Question: I created an context menu item overlay with
'''
<menupopup id="contentAreaContextMenu" onpopupshowing="XULSchoolChrome.BrowserOverlay.test(event)">
<menuitem id="thumbnail-show-etes"
label="My Label"
class="menuitem-iconic"
image="chrome://xulschoolhello/skin/favicon.png"
oncommand="XULSchoolChrome.BrowserOverlay.injectScript('tap_browser.js');"/>
</menupopup>
'''
And the function test(event) is
'''
test: function(aEvent) {
var localName = aEvent.target.triggerNode.localName;
this.clickOnImage = (localName == "img") ? true : false;
console.log(localName, ' click on image ', this.clickOnImage);
}
'''
I don't understand why calling this function will show every menu item?

I figure out the solution was to change from "onpopupshowing" to "onpopupshown"
'''
<menupopup id="contentAreaContextMenu" onpopupshown="XULSchoolChrome.BrowserOverlay.test(event)">
<menuitem id="thumbnail-show-etes"
label="My Label"
class="menuitem-iconic"
image="chrome://xulschoolhello/skin/favicon.png"
oncommand="XULSchoolChrome.BrowserOverlay.injectScript('tap_browser.js');"/>
</menupopup>
'''
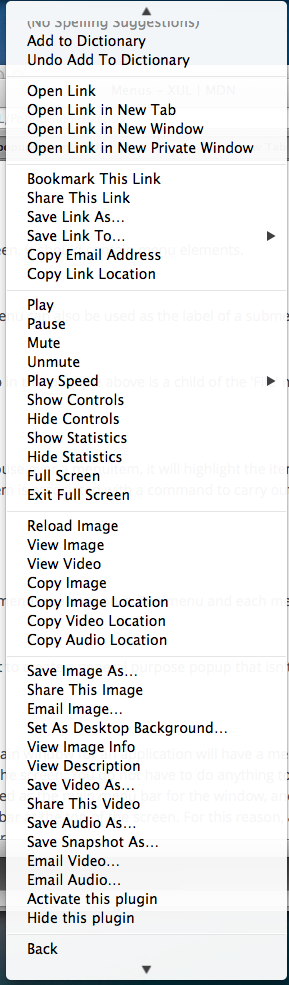
Answer: I found the solution. It's to change from "onpopupshowing" to "onpopupshown"
'''
<menupopup id="contentAreaContextMenu" onpopupshown="XULSchoolChrome.BrowserOverlay.test(event)">
<menuitem id="thumbnail-show-etes"
label="My Label"
class="menuitem-iconic"
image="chrome://xulschoolhello/skin/favicon.png"
oncommand="XULSchoolChrome.BrowserOverlay.injectScript('tap_browser.js');"/>
</menupopup>
'''